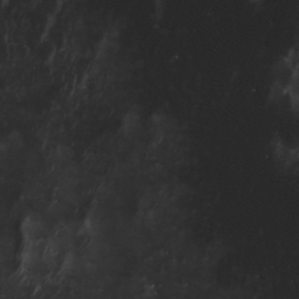
Label: non_frost